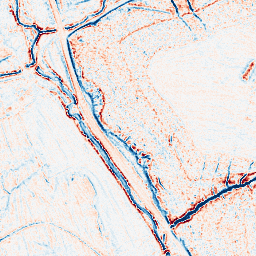
Category: edge_preserving
Decomposition family: anisotropic_diffusion
Decomposition parameters: iterations: 10
kappa: 50
gamma: 0.1
Upsampling method: cubic_mitchell
Upsampling parameters: scale: 8
Upsampling scale: 8